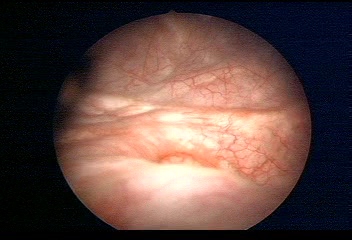
Modality: WLC
Class: Normal mucosa
Bladder cancer association: No